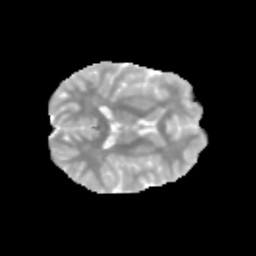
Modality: MD
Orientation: axial
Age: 11
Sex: male
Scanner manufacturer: siemens
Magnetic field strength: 3 T
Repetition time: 3.8 s
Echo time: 0.07 s